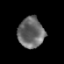
Tissue: prostate
Cell type: Epithelial cells
Senescence score: 0.3468
Nuclear area (px): 786
Mean DAPI intensity: 104.457